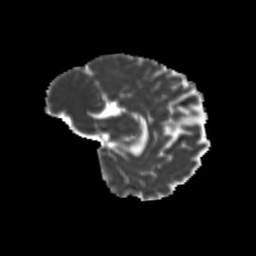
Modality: MD
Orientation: sagittal
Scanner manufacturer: siemens
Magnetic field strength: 3 T
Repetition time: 9.2 s
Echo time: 0.084 s